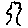
Label: tree